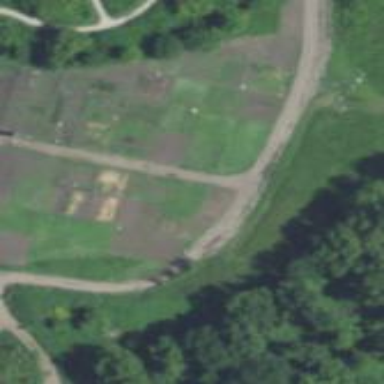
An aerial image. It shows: Allotments area.